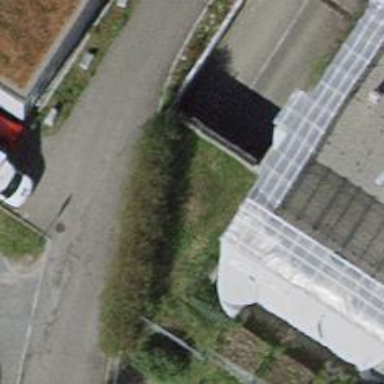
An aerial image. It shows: Parking entrance.